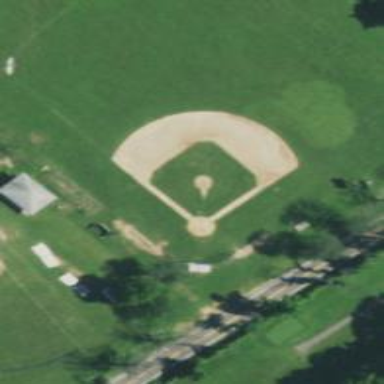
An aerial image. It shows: Baseball pitch for leisure land activities.